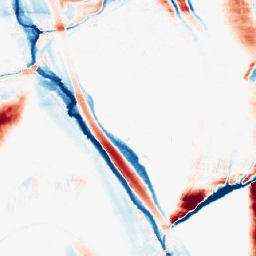
Category: morphological
Decomposition family: morphological_ellipse
Decomposition parameters: operation: average
width: 10
height: 50
Upsampling method: nearest
Upsampling parameters: scale: 2
Upsampling scale: 2